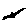
Label: bird